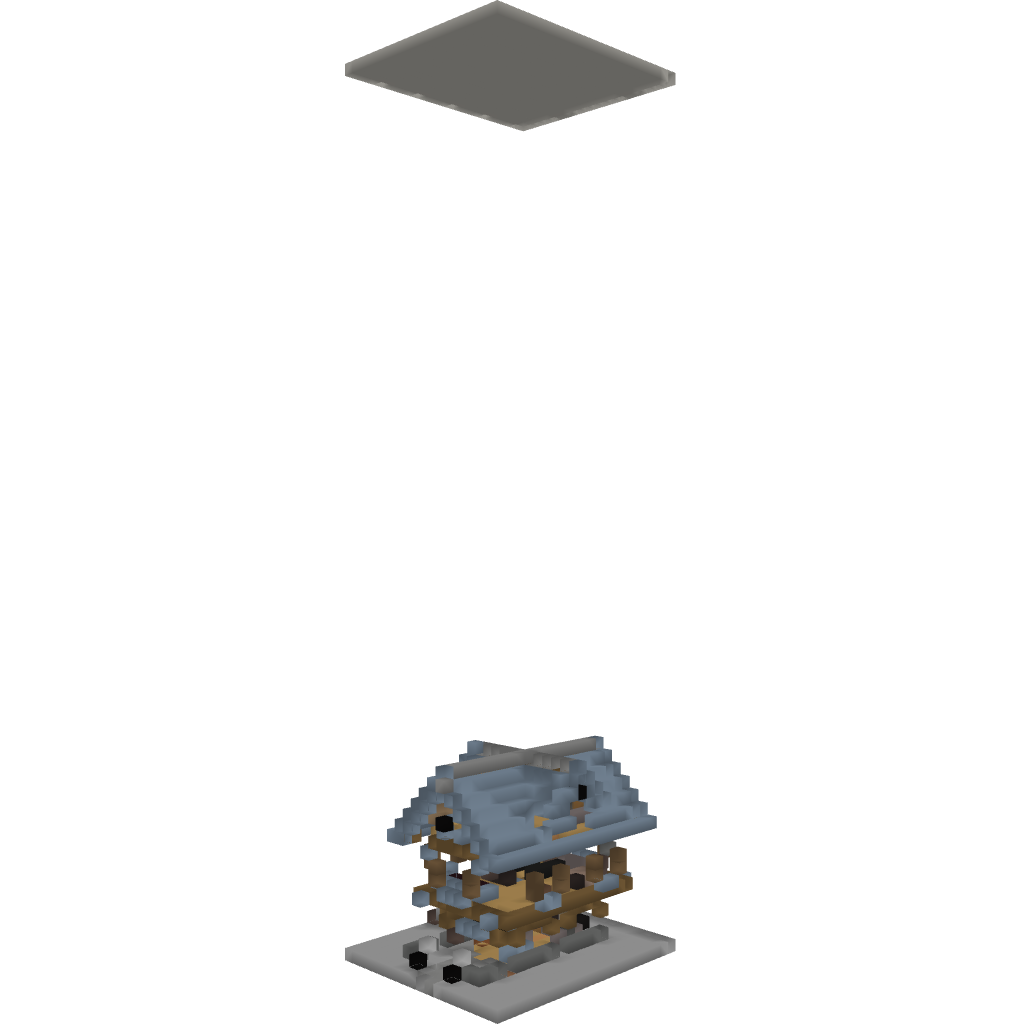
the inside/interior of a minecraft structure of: Medieval Cottage